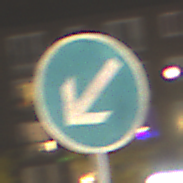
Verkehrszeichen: VorgeschriebeneVorbeifahrtLinks
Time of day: Night
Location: Outdoor (Urban)
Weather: Clear
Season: NotSpecified
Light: Artificial